Question: I have a bit of code something like the below:
'''
<form>
<fieldset>
<legend>Form Title</legend>
<legend>Text Box 1</legend>
<input type="text"/>
<legend>Text Box 2</legend>
<input type="text"/>
<legend>Text Box 3</legend>
<input type="text"/>
<input type="submit"/>
</fieldset>
</form>
'''
Nevermind that the above snippet is incomplete, it will serve as an example for my problem.
When the page is displayed, about half of the time it loads as the left bit of the image below, whereas the rest of the time it loads as intended like the right bit.

Why is this? I know '<legend>' is being used improperly here, and I plan to replace them with '<label>' tags instead. I'm gradually replacing all of the errors I was taught in university, but old habits die hard. Is this perhaps the issue?
The source code for the page when either appears is identical to each other.
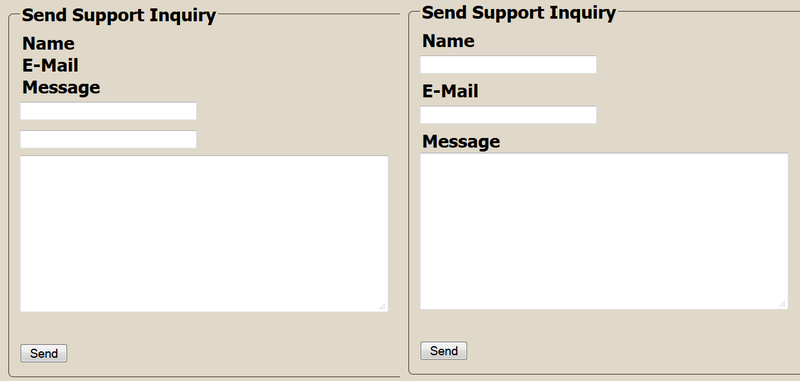
Answer: As mentioned in my comment, don't use '<legend>' like that. That's not what it's for, it's wrong, and if it renders correctly, it's purely by chance.
See <URL> for a proper implementation.
HTML:
'''
<form>
<fieldset>
<legend>Send Support Inquiry</legend>
<label for="name">Name</label>
<input type="text" name="name" id="name"/>
<label for="email">Email</label>
<input type="text" name="email" id="email"/>
<label for="message">Message</label>
<textarea rows="8" cols="30" name="message" id="message"></textarea>
<input type="submit" value="Submit" />
</fieldset>
</form>
'''
CSS:
'''
label, input, textarea
{
float: left;
clear: both;
}
'''